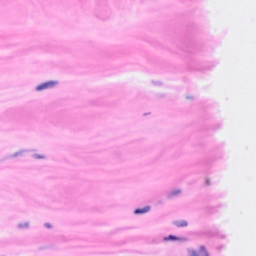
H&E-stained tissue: Breast